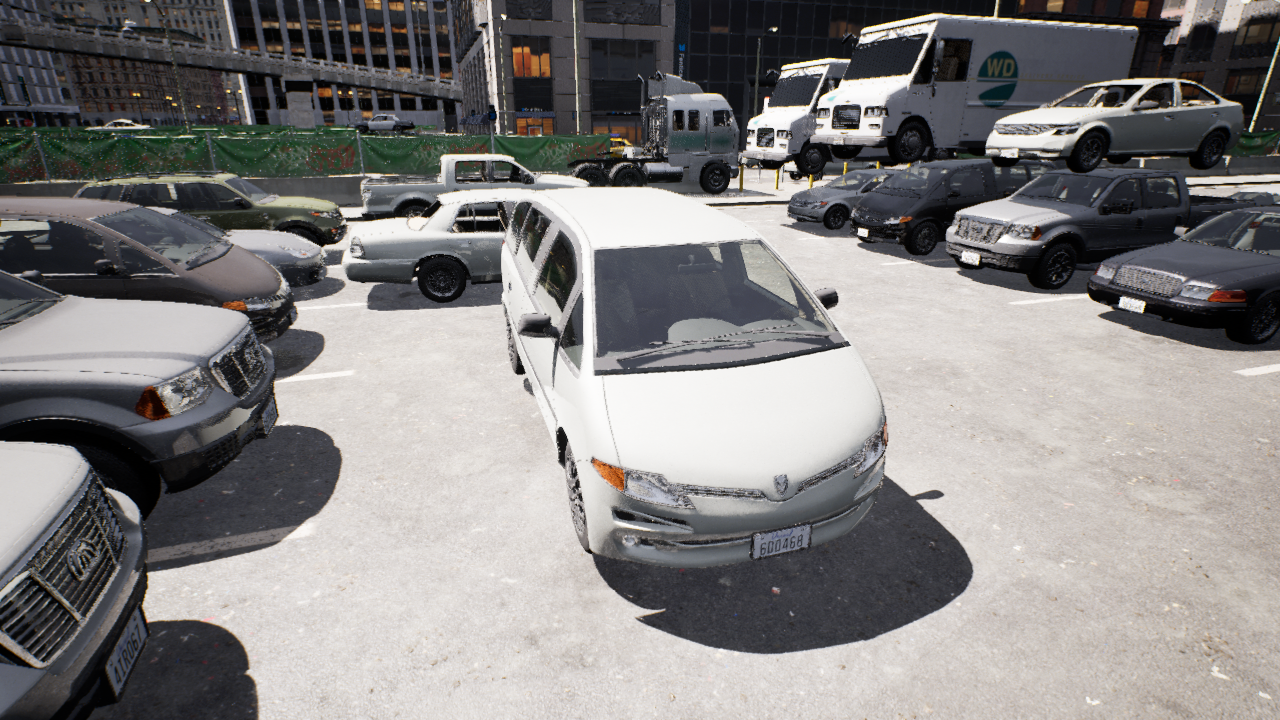
Venue: arterial
Lighting: clear day
Vehicle rig: minivan